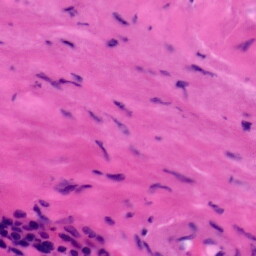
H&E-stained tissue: Tonsil